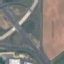
Land use / land cover: Highway